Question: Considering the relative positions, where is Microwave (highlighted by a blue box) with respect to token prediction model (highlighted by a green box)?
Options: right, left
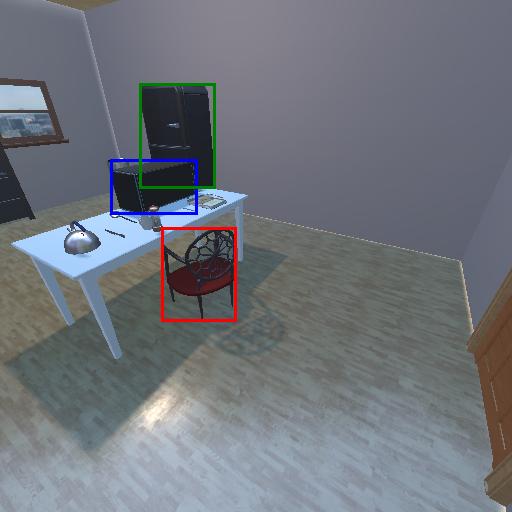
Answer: right